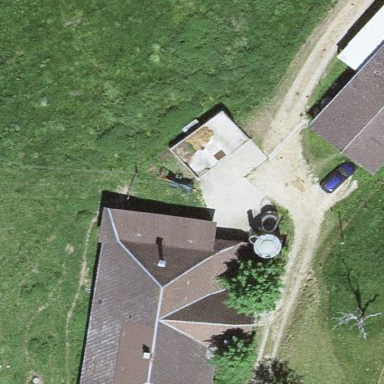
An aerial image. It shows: Farm building.